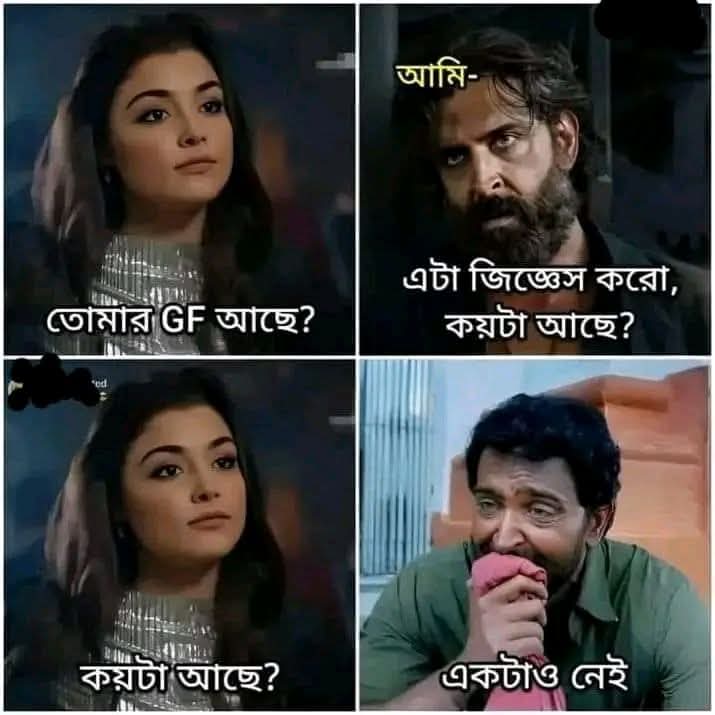
Text: তোমার GF আছে?
এটা জিজ্ঞেস করো, কয়টা আছে?
কয়টা আছে?
একটাও নেই
Label: Non Hate